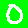
Digit: 0